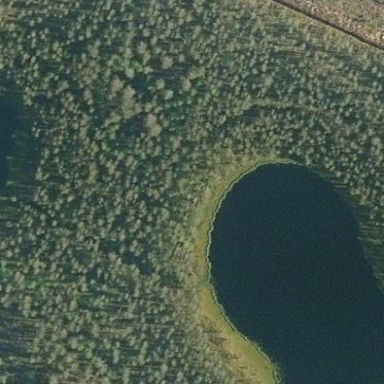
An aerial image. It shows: Pond with natural water.